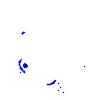
Particle: kaon